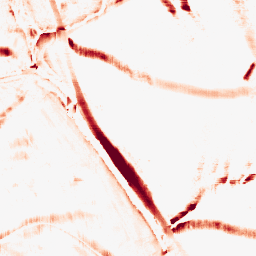
Category: morphological
Decomposition family: morphological_square
Decomposition parameters: operation: opening
size: 15
Upsampling method: bicubic_16x
Upsampling parameters: scale: 16
Upsampling scale: 16